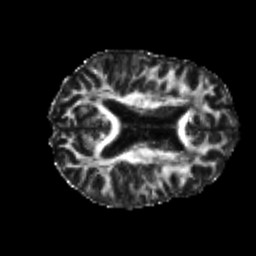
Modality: FA
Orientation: axial
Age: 23
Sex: male
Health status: healthy
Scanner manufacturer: philips
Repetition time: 7.388 s
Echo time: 0.08599 s